Interaction volume radius: 5 \u00c5
Interaction volume height: 20 \u00c5
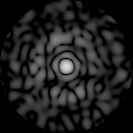
Disorder parameter: 0.8095